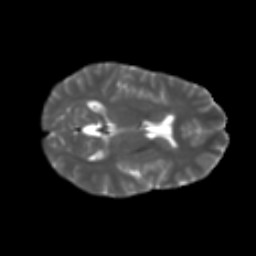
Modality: T2w
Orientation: axial
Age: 42
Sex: female
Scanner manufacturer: ge
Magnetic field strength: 3 T
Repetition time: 7.8 s
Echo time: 0.0607 s